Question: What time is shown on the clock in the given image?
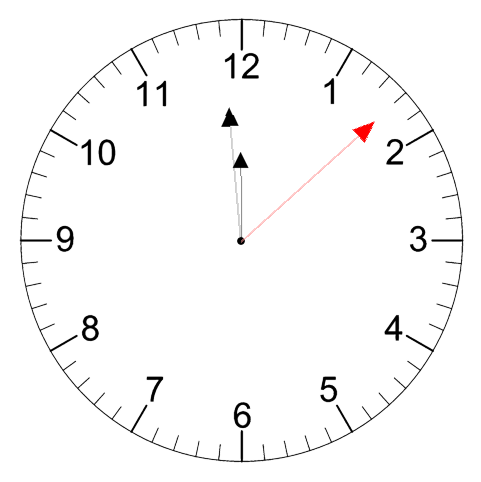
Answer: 11:59:08